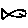
Label: fish